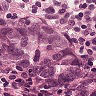
Metastatic tissue present: yes